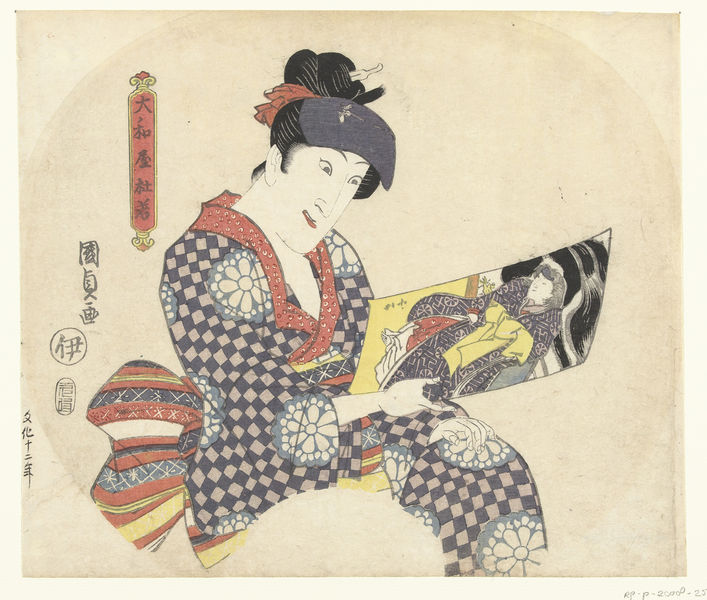
Titel: Acteur met prent
Künstler: Utagawa Kunisada (I)
Standort: Amsterdam
Institution: Rijksmuseum
Schlagwörter: blue, hands, red, white, black, bun, face, female, hair, painting, portrait, robe, woman, yellow, japanese, pattern, picture, eyes, ribbon, drawing, color, fabric, illustration, writing, letters, letter, art, seal, red lips, book, lips, chinese, asian, colour, black hair, eyebrows, japan, china, black white, page, bow, poster, geisha, kimono, pornography, checkered, samurai, culture, checked, drawn, cultural, chinesse, hairpin, kanji, centerfold, chop sticks, far east, yelloow, kimon, eyebrowa